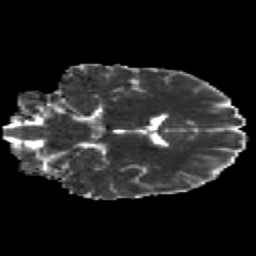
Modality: MD
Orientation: coronal
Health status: healthy
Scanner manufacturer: siemens
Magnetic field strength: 3 T
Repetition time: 12 s
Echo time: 0.092 s